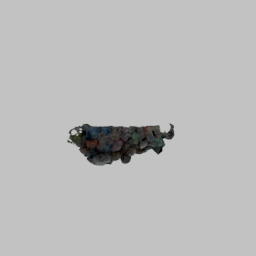
Label: mechanical